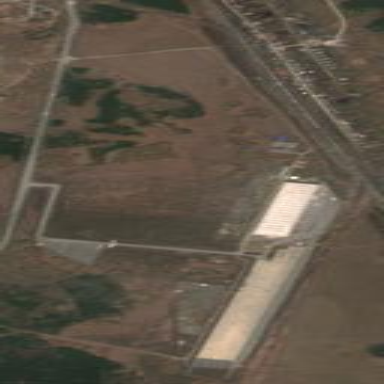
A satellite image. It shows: Industrial area with warehouse.